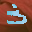
Label: 3